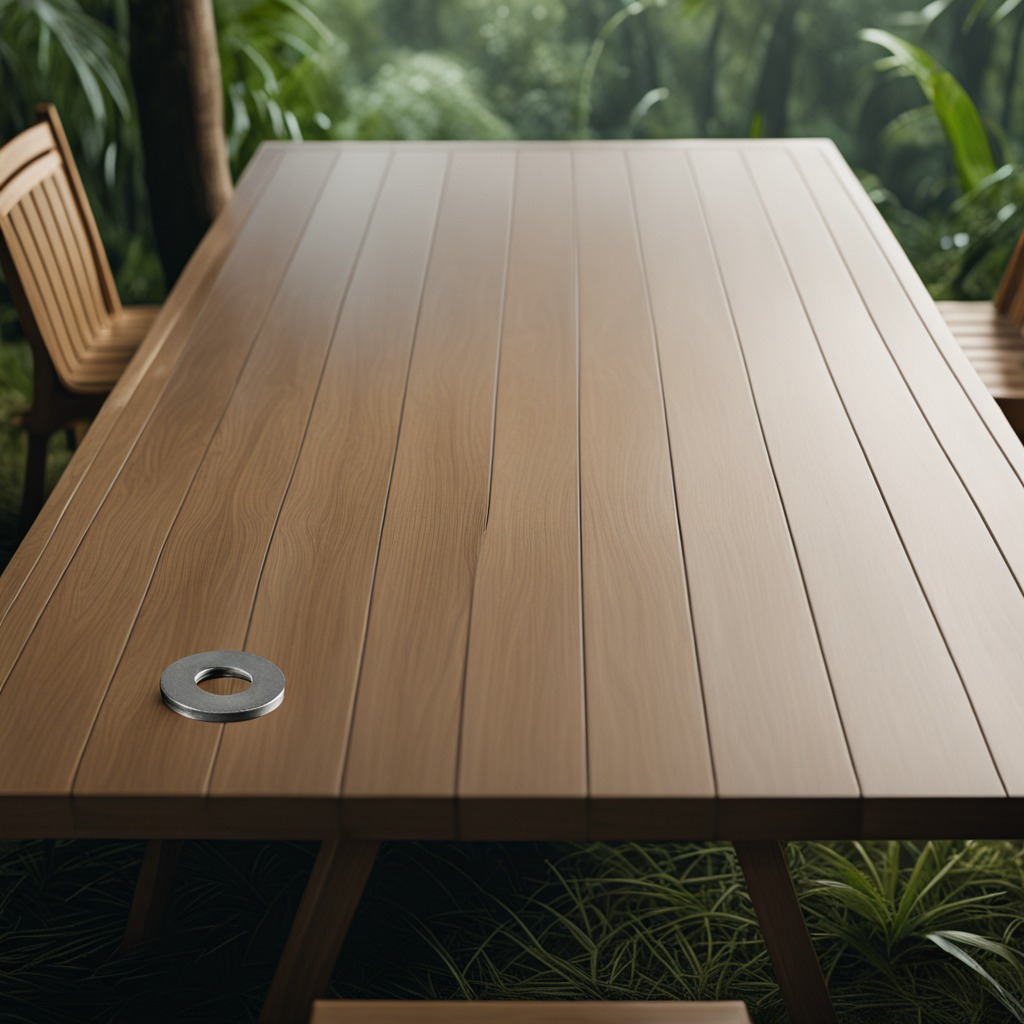
A flat metal washer is lying on a wooden table inside a jungle field workshop tent.